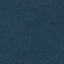
Land use / land cover: Forest